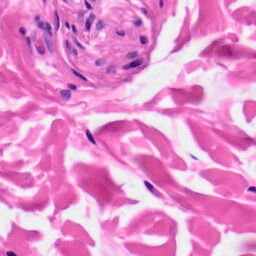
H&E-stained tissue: Skin